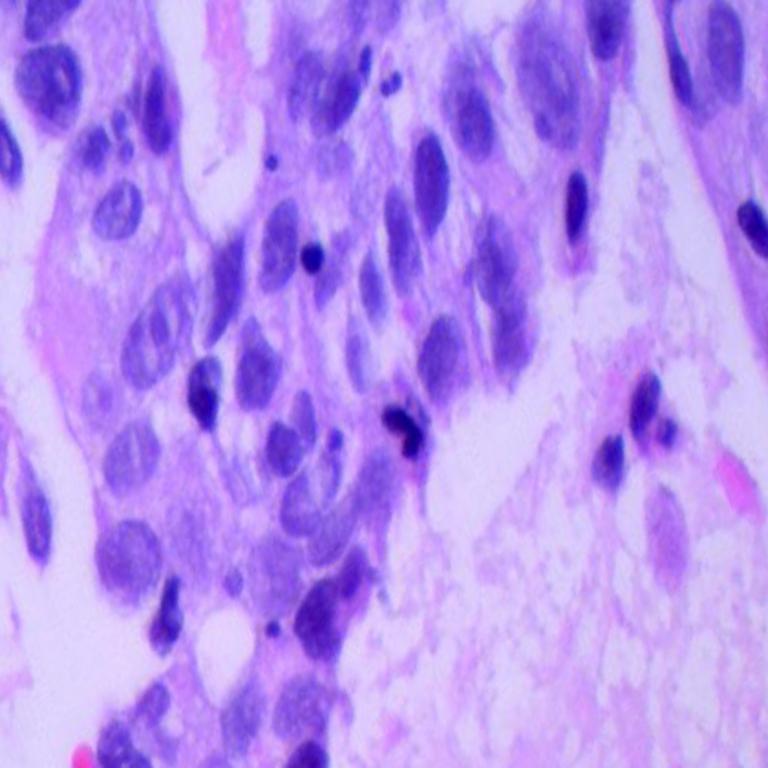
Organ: lung
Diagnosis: adenocarcinomas